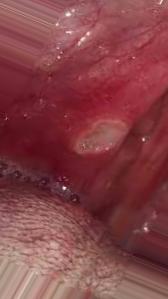
Condition: Mouth Ulcer